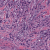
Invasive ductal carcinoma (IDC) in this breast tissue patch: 1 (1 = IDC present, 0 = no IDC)